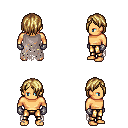
a pixel art fantasy rpg character, male body template, human, tanned skin, gray tattered cape, gold greaves, blonde bangs hairstyle, metal gloves, four views (front, back, left, right), 2x2 character sprite sheet, small pixel art, hard edges, no anti-aliasing